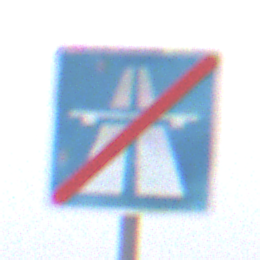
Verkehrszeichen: EndeAutbahn
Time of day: MorningAfternoon
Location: Outdoor (RoadRail)
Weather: Overcast
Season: NotSpecified
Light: Natural